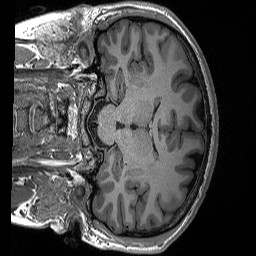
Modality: T1w
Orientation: coronal
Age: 23
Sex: male
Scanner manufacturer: siemens
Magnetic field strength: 3 T
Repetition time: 2.3 s
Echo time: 0.00298 s